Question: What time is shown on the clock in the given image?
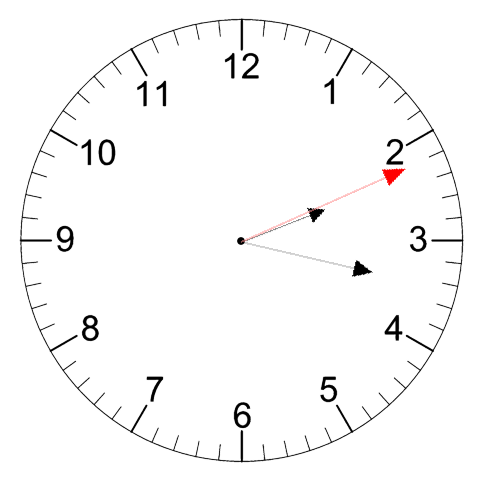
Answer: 02:17:11